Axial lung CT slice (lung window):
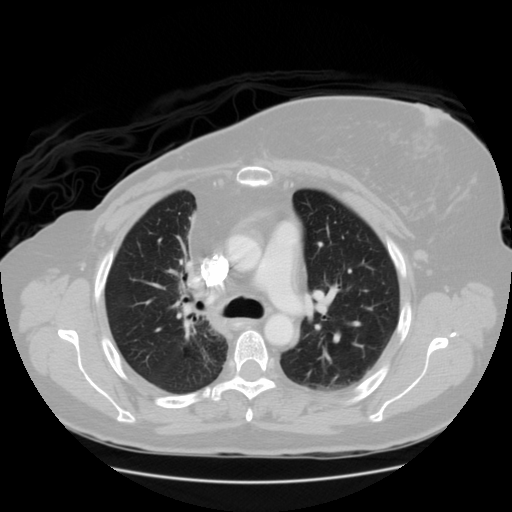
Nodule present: no